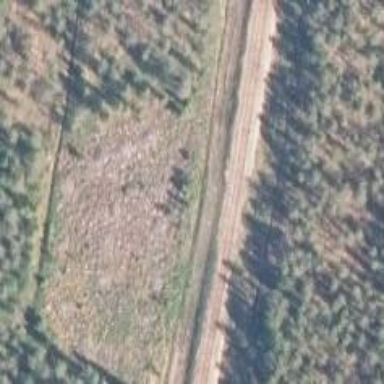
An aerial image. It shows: Railway with track class A.